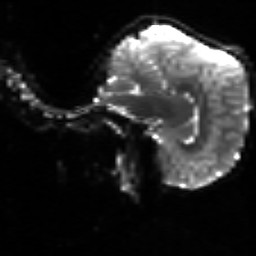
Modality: sbref
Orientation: sagittal
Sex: female
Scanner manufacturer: siemens
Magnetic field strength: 3 T
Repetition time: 5 s
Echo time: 0.071 s